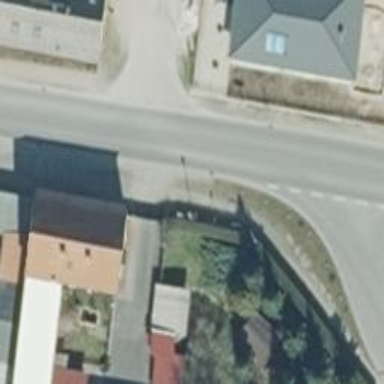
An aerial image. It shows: Secondary road with asphalt surface.